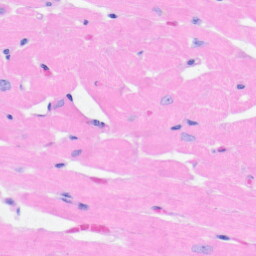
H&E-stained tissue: Heart